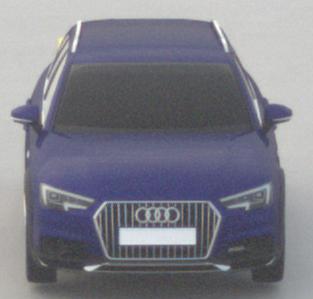
Make: Audi
Model: A4 Allroad 45 TFSI
Detailed model: A4 (B9) allroad
Model produced from: 2019/02
Model produced until: 2019/05
Doors: 5
Color: blue
Road condition: dry road
Daytime: morning or afternoon
Contrast: low contrast